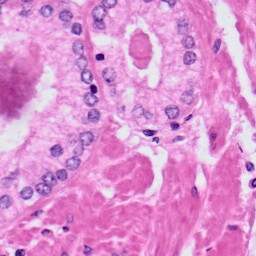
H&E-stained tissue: Prostate